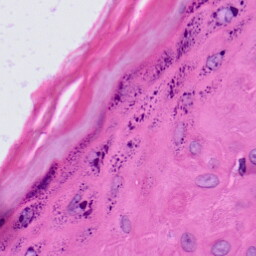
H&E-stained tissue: Skin